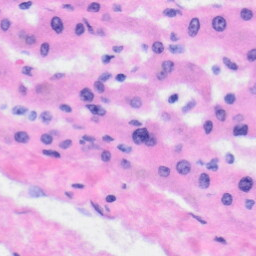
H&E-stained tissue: Liver